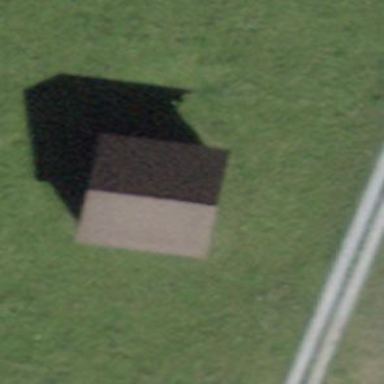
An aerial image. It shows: Rural barn.